Question: Perhaps "flow chart" or "process chart" isn't even the correct terminology for what I'm looking for, but it's the best analog I can come up with. Basically, I'm trying to find a library or class that allows for the dynamic creation (in code) of connected cells/UIViews within a given space. In code, you could add/delete ordered cells from the view and it will arrange accordingly. Normally, if the superview size permits (i.e. iPad), it would arrange these connected cells horizontally. If it's space constrained (iPhone), it would arrange as many cells as possible on one line horizontally, then continue the rest of the cells horizontally below ... akin to a graphical "word wrap".
Granted, I doubt there's a magical library that does all of this, but if the SO community can point me to some better terminology and/or some potential candidates to fork, I would be incredibly appreciative.
I've looked at <URL> is really close, but you have to manually center cells and it doesn't yet support variable cell height/width.
To give you a better sense of what I'm imagining, here's a pic:

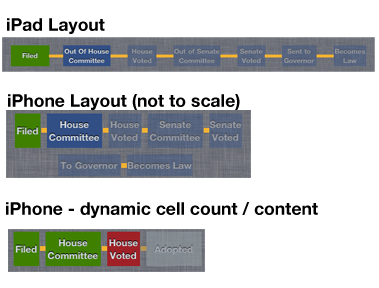
Answer: Done. I had to write my own, but it works just like I wanted it to. Feel free to fork my <URL> repository at GitHub.
- - -